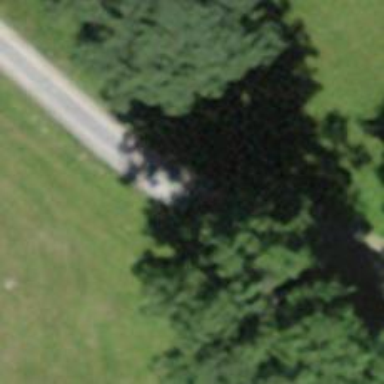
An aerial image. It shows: Unpaved service road.